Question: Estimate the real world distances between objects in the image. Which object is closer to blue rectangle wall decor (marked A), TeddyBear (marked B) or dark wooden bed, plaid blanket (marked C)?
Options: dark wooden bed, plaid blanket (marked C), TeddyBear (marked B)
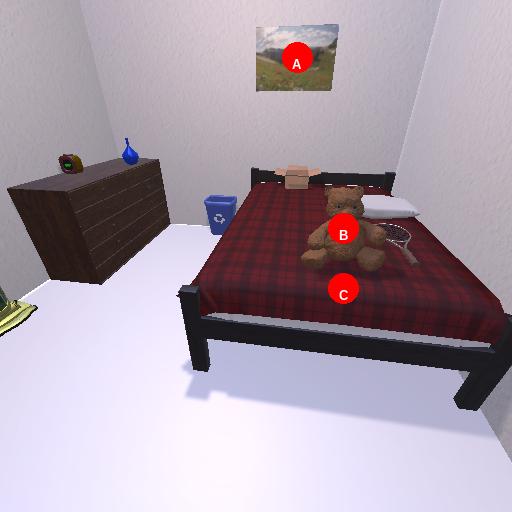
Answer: dark wooden bed, plaid blanket (marked C)